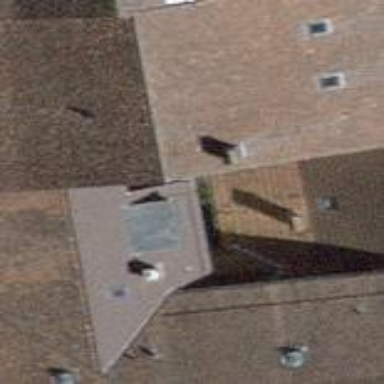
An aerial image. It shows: Building with gabled roof oriented across.